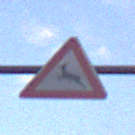
Verkehrszeichen: WildwechselRechts
Umgebung: Outdoor, Nature
Tageszeit: SunriseSunset
Wetter: PartlyCloudy
Licht: Natural
Jahreszeit: NotSpecified
Kontrast: LowContrast